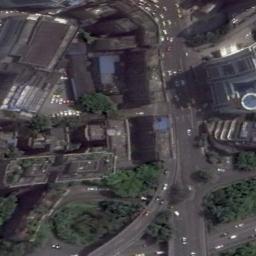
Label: commercial_area